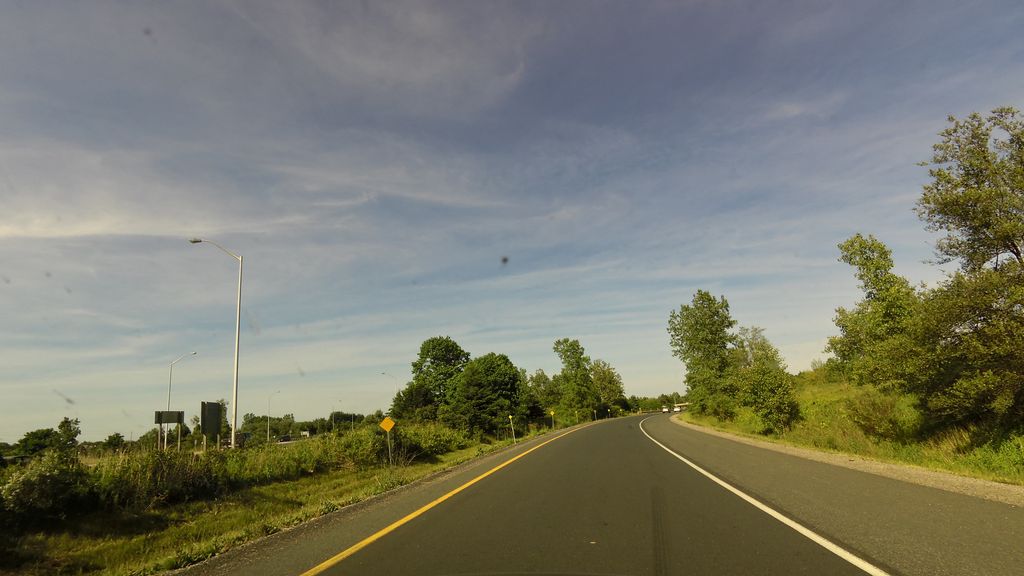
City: hamilton